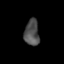
Tissue: skin
Cell type: Epithelial cells
Senescence score: 0.7333
Nuclear area (px): 375
Mean DAPI intensity: 79.648